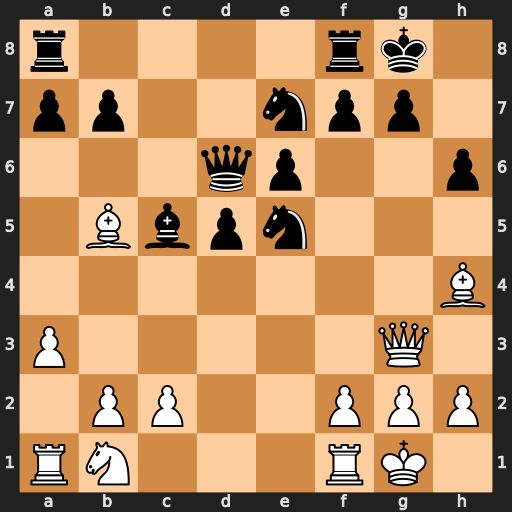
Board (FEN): r4rk1/pp2npp1/3qp2p/1Bbpn3/7B/P5Q1/1PP2PPP/RN3RK1
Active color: w
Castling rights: -
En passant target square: -
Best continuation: Bxe7 Qxe7 Qxe5